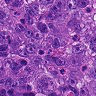
Metastatic tissue present: yes